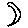
Label: moon